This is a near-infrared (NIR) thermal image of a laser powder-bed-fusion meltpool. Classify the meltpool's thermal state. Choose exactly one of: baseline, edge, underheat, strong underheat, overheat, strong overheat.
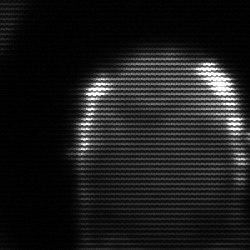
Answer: edge